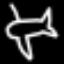
Label: airplane